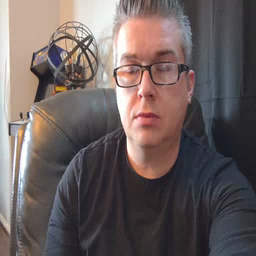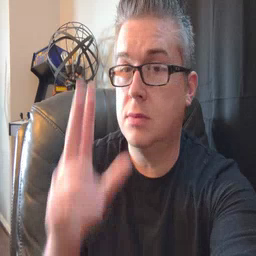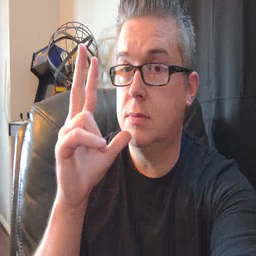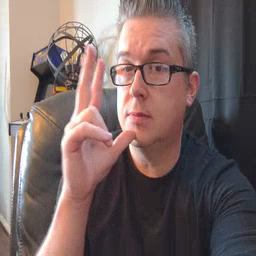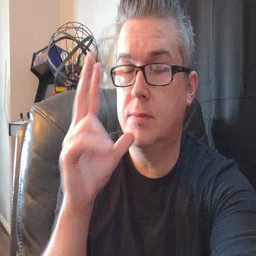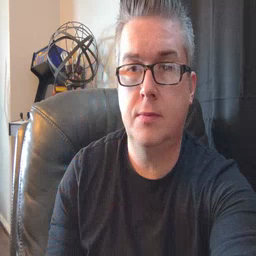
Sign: hen